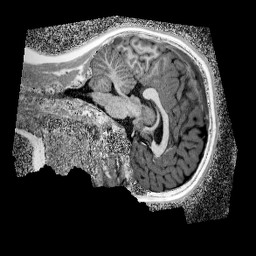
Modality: UNIT1_denoised
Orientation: sagittal
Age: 9
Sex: male
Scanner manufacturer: siemens
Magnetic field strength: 3 T
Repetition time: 4 s
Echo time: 0.00299 s